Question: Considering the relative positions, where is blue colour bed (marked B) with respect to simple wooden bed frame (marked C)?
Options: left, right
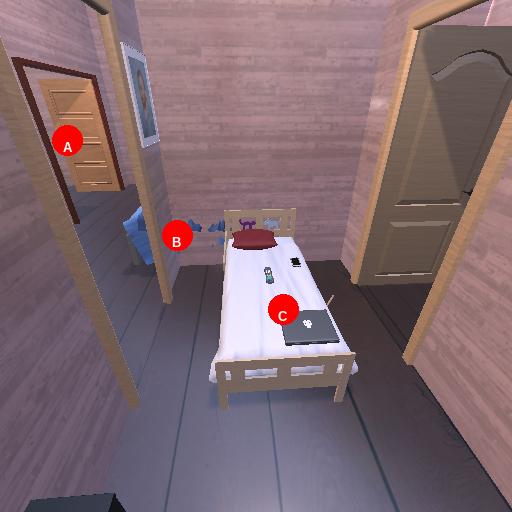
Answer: left